Question: What number is shown?
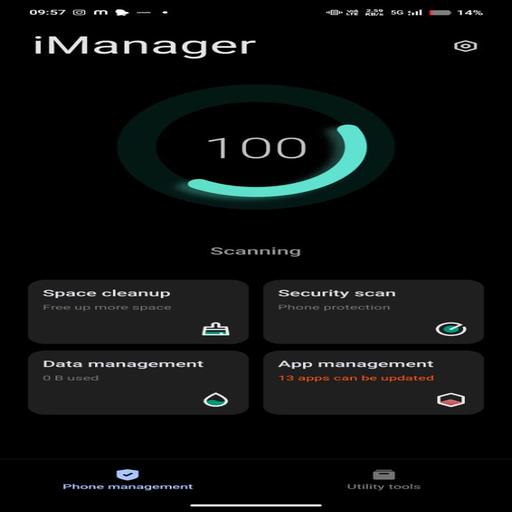
Answer: 100